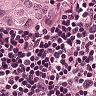
Metastatic tissue present: yes